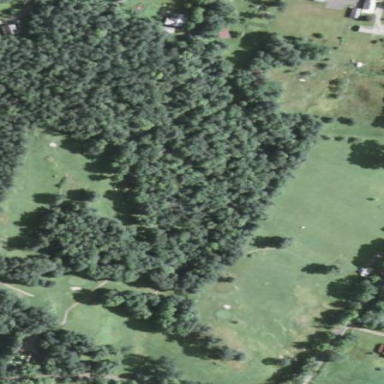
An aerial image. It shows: Golf course.